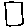
Label: square